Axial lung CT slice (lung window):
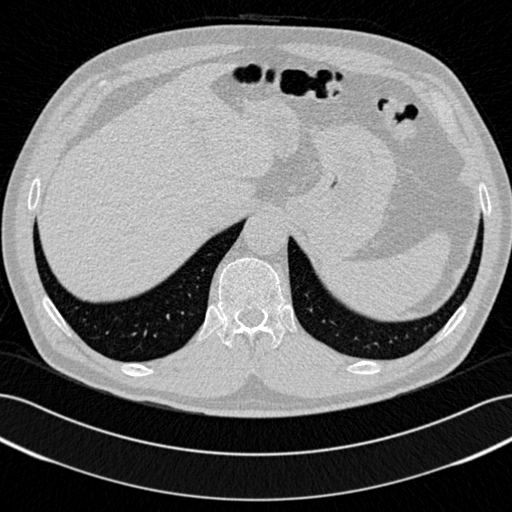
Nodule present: no